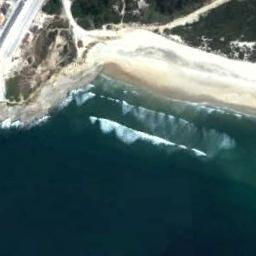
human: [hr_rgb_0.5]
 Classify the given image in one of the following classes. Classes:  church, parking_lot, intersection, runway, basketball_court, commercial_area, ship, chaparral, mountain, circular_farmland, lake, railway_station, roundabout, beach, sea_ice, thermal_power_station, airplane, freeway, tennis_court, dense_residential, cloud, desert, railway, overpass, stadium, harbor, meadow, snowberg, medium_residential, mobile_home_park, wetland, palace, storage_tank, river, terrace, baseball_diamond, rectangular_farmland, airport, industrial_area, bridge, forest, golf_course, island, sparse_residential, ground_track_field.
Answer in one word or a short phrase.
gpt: beach